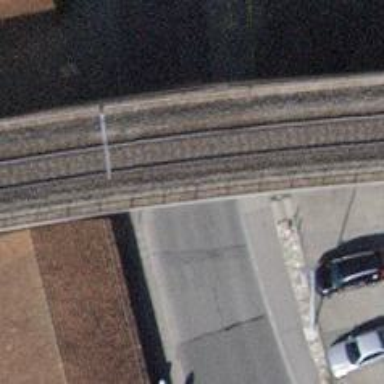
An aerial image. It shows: Viaduct railway track with single electrified contact line.